Aerial crown-view tile of a tropical tree (Barro Colorado Island, Panama), acquired 20240918:
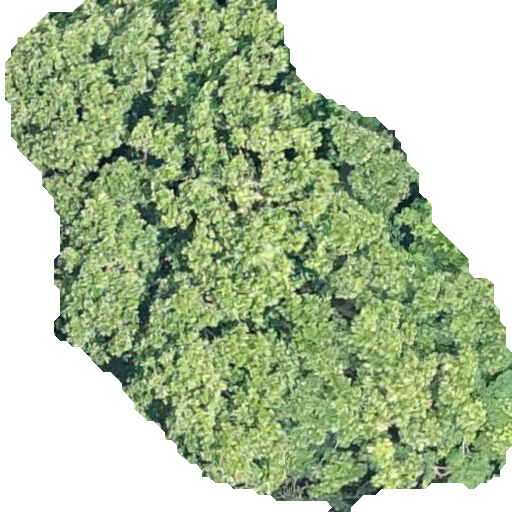
Species: Anacardium excelsum
GBIF accepted scientific name: Anacardium excelsum
Crown area: 275.526 m²